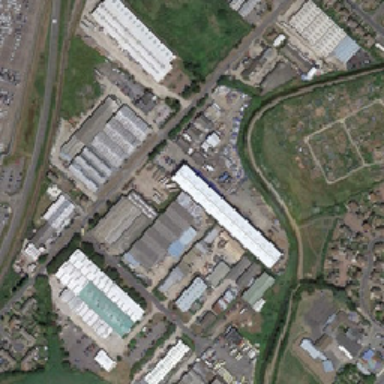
Industrial parks on the street are neatly arranged .